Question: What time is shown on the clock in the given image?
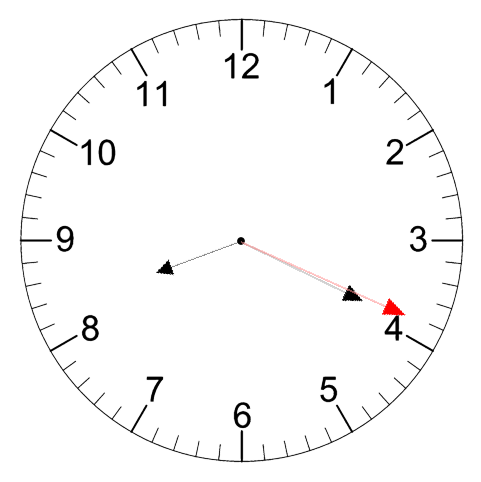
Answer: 08:19:19